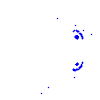
Particle: pion